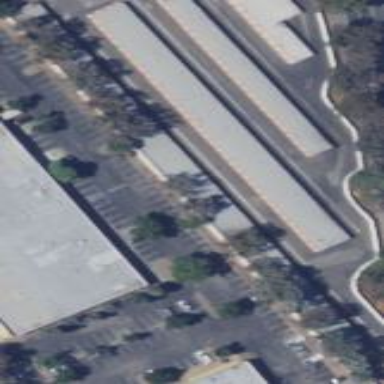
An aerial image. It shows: Warehouse.